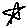
Label: star